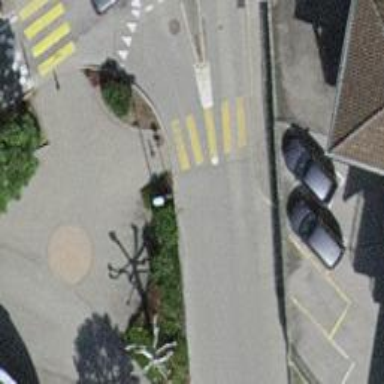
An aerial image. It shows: Zebra crossing for pedestrians.